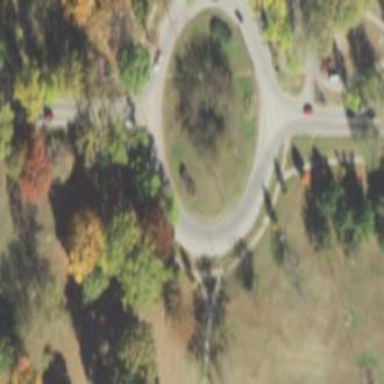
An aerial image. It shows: Asphalt road that is secondary route leading to roundabout.